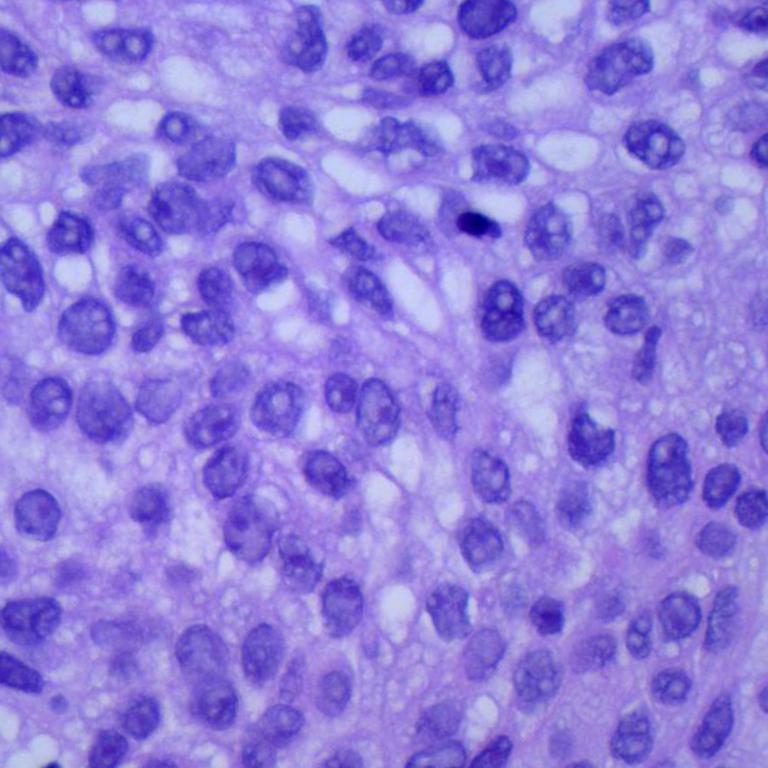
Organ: lung
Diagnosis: squamous carcinomas